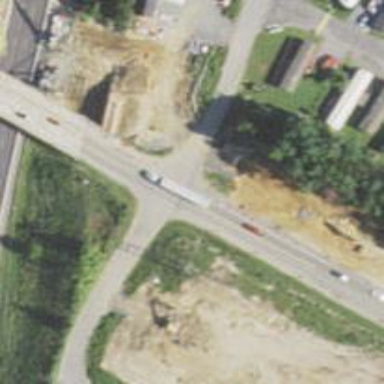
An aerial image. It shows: Expressway with asphalt surface.